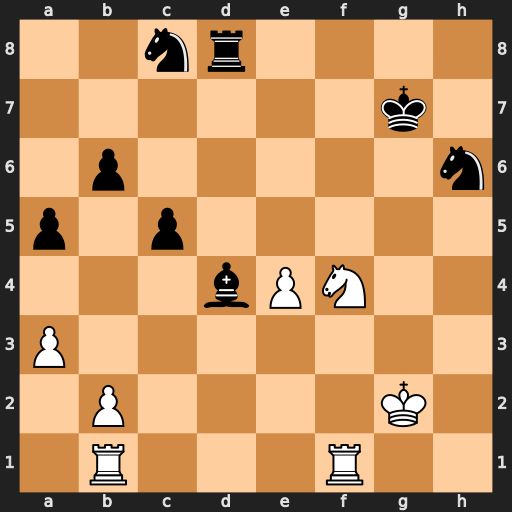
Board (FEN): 2nr4/6k1/1p5n/p1p5/3bPN2/P7/1P4K1/1R3R2
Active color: w
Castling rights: -
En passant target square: -
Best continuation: Ne6+ Kg6 Nxd8